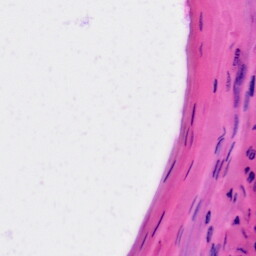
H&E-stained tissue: Skin